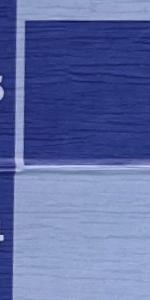
Label: Empty